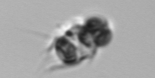
Label: Mesodinium